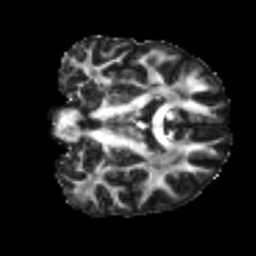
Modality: FA
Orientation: coronal
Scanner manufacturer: siemens
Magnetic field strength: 3 T
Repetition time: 4 s
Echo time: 0.0594 s